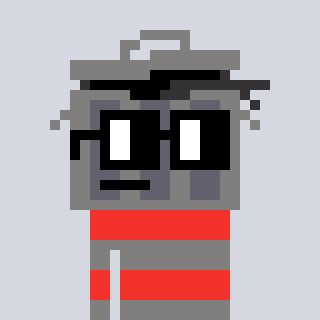
a pixel art character with square black glasses, a trashcan-shaped head and a bluegrey-colored body on a cool background